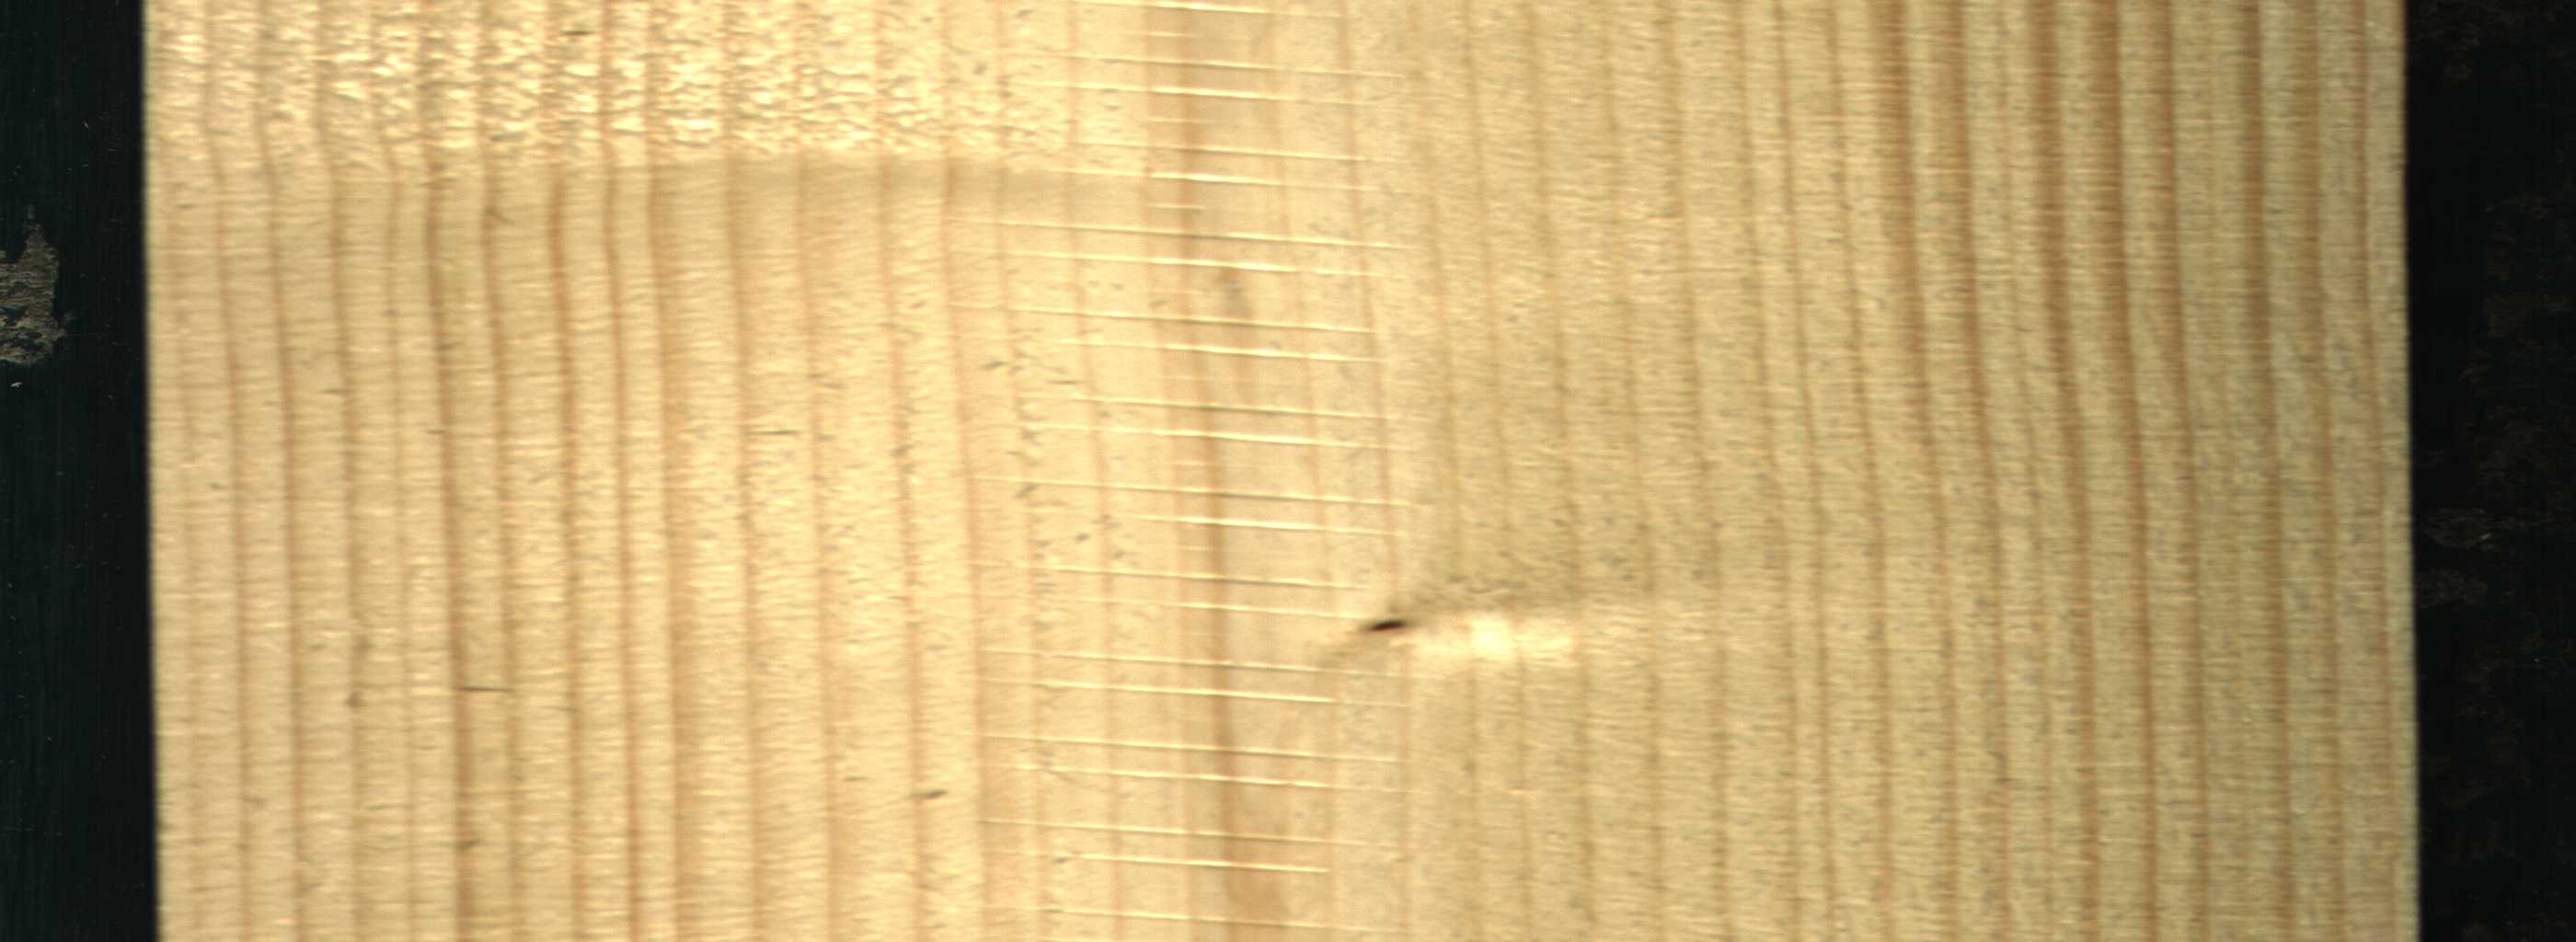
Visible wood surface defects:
Dead_Knot